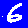
Digit: 6